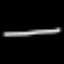
Label: line